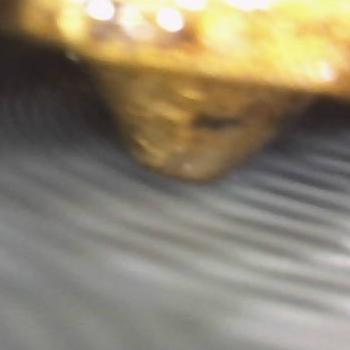
Flow rate: 33%